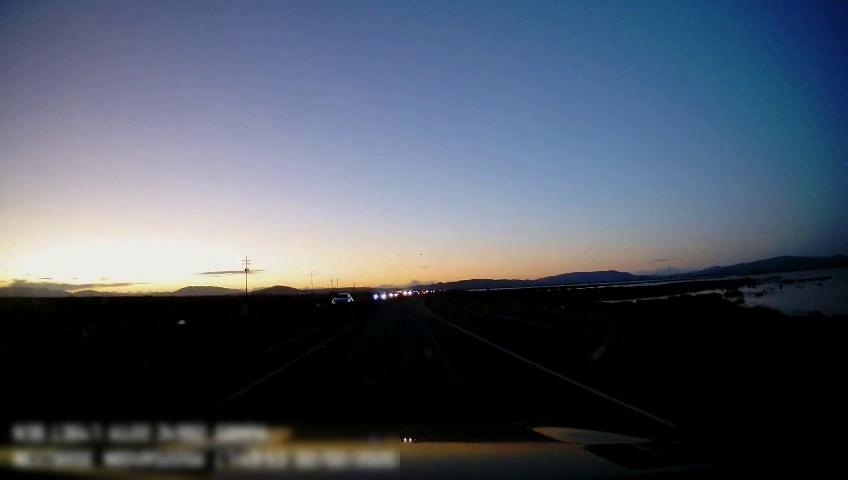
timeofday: Dusk/Dawn/Twilight
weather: Sunny
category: Drivable Space
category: Vehicles | Car
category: Vehicles | Car
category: Vehicles | Car
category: Lanes | Current Lane
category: Lanes | Alternate Lane